Interaction volume radius: 5 \u00c5
Interaction volume height: 10 \u00c5
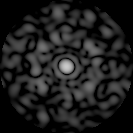
Disorder parameter: 0.8164